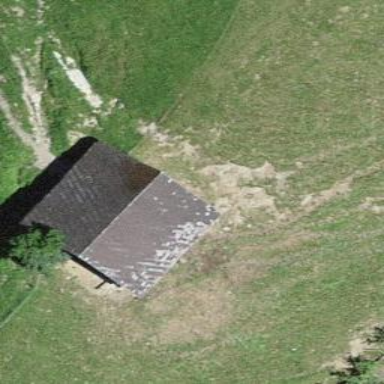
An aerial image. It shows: Rural barn.